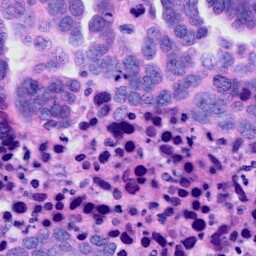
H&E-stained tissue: Ovarian